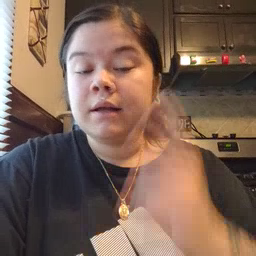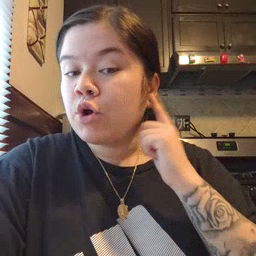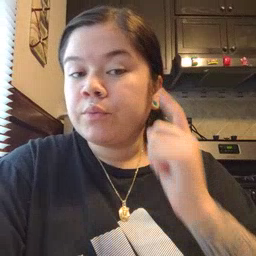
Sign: ear